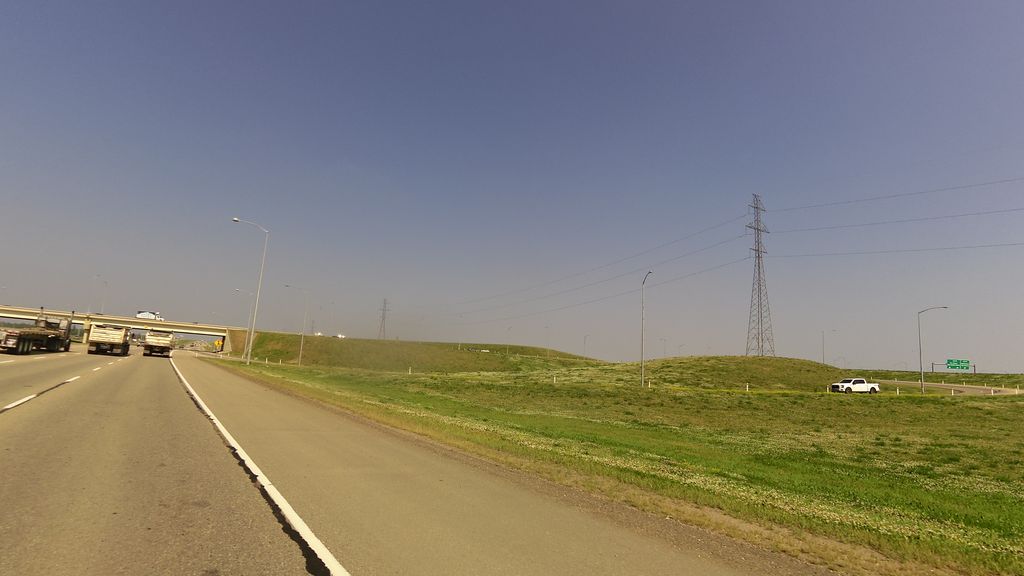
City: edmonton